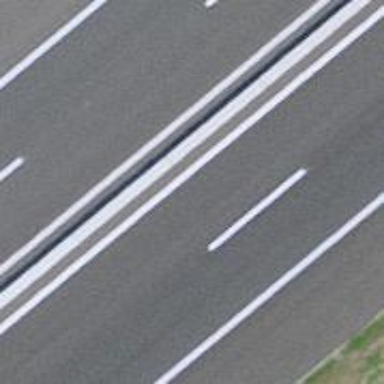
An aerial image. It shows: Motorway.